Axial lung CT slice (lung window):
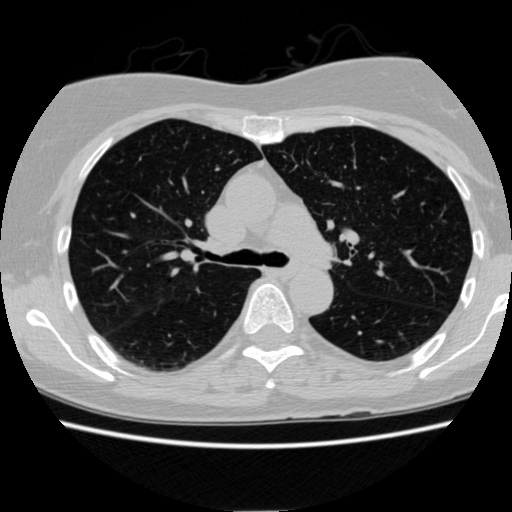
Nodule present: no